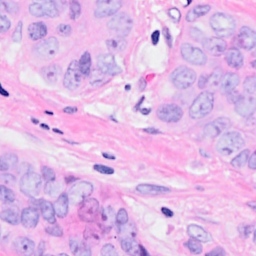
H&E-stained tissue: Breast